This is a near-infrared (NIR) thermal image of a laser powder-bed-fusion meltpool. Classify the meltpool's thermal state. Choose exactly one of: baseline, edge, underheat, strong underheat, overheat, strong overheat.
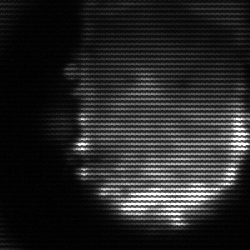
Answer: baseline